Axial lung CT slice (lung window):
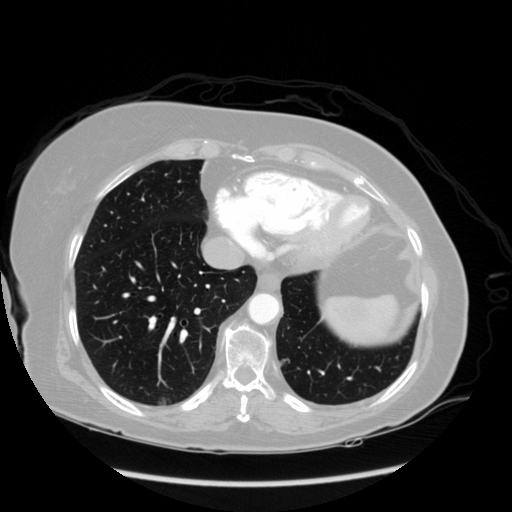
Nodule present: yes
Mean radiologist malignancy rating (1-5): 5